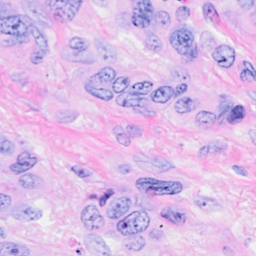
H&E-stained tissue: Breast